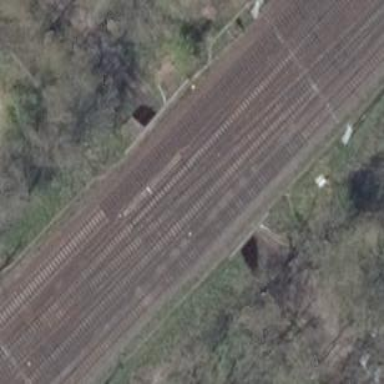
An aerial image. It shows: Bridge with electrified railway tracks featuring contact line.